Question: I am not a UI developer I normally stay on the backend of things, but I am trying to figure out how to build a simple banner to my site just like how amazon has done. I really like the look and feel to. I assume that comes from CSS side.
I have attached a image from amazon website. On amazon site user can click each "Menu" on the bar and respective banner will nicely show with a slide effect. I have select kindle here and you can click any other option on live site to see exactly what I am referring to. I am not sure where would be a good starting point.
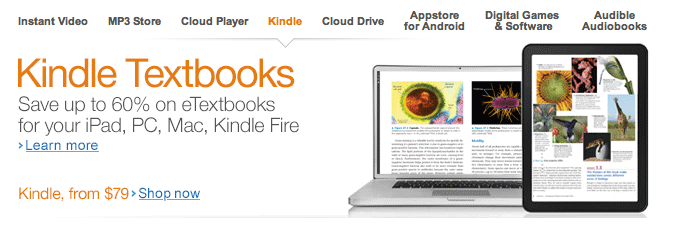
Answer: There are tons of jquery plugins that do just this - <URL>. However, here's a little one I just built for fun:
<URL>
It's only got the basics. You click a link and it slides. For that the css and jquery are just a few lines long. I guess it should be easy to customize.